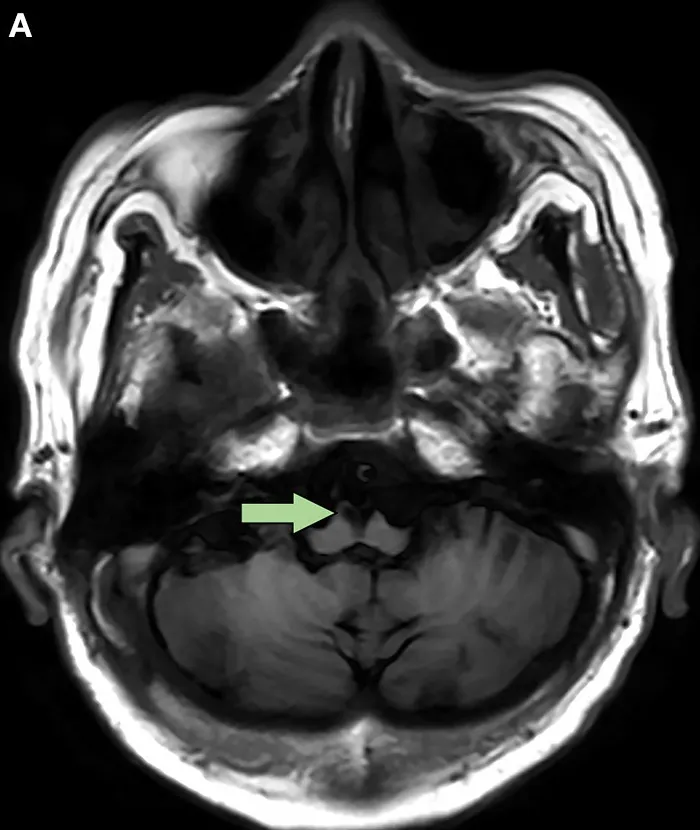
Bilateral medial medullary infarction with "snake eyes appearance" in magnetic resonance imaging 9 months after onset. (A) Axial T1-weighted images showed a typical heart-shaped lesion with low signal intensity at ventral rostral medulla (arrow).
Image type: radiology (mri)